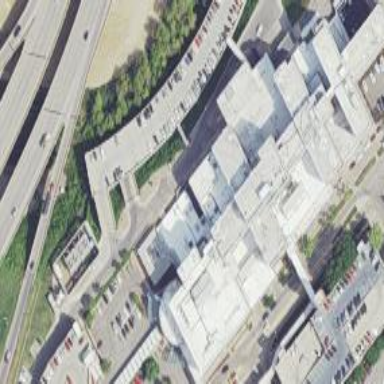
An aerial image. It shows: Hospital building.